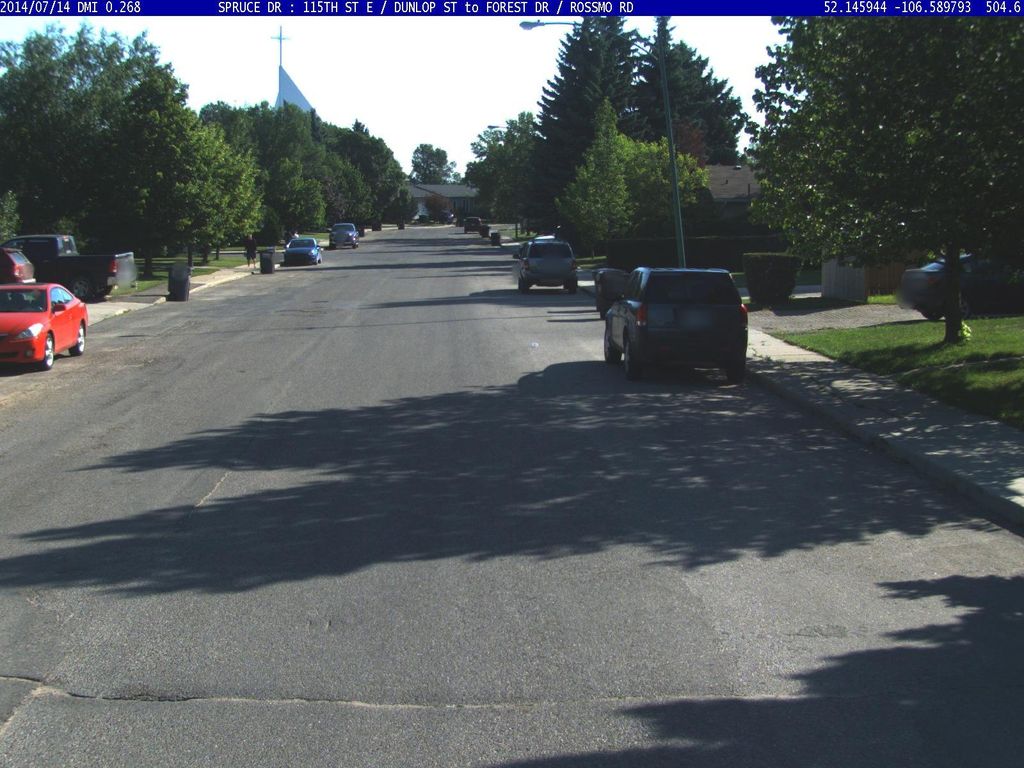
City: saskatoon